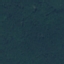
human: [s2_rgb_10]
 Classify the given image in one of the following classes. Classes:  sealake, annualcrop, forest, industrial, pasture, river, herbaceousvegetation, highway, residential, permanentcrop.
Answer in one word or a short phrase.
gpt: Forest